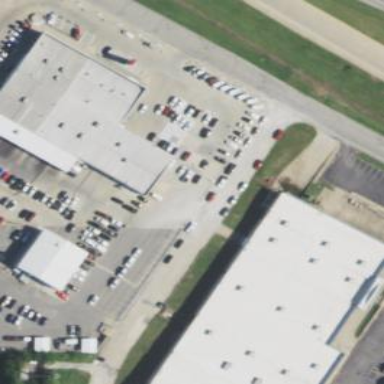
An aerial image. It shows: Car shop building.